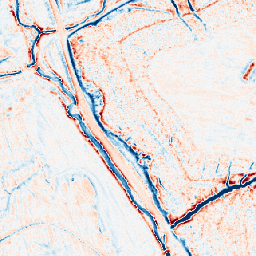
Category: edge_preserving
Decomposition family: anisotropic_diffusion
Decomposition parameters: iterations: 50
kappa: 50
gamma: 0.05
Upsampling method: area
Upsampling parameters: scale: 4
Upsampling scale: 4